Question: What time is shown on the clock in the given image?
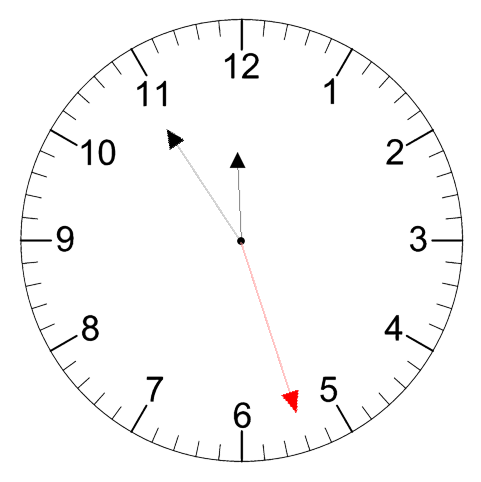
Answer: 11:54:27